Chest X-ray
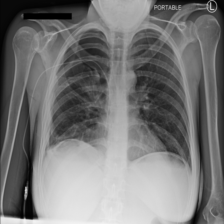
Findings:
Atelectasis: negative
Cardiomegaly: negative
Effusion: negative
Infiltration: negative
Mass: negative
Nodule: negative
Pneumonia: negative
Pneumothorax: positive
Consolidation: negative
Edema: negative
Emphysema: negative
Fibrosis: negative
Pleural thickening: negative
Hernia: negative